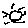
Label: sun